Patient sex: M
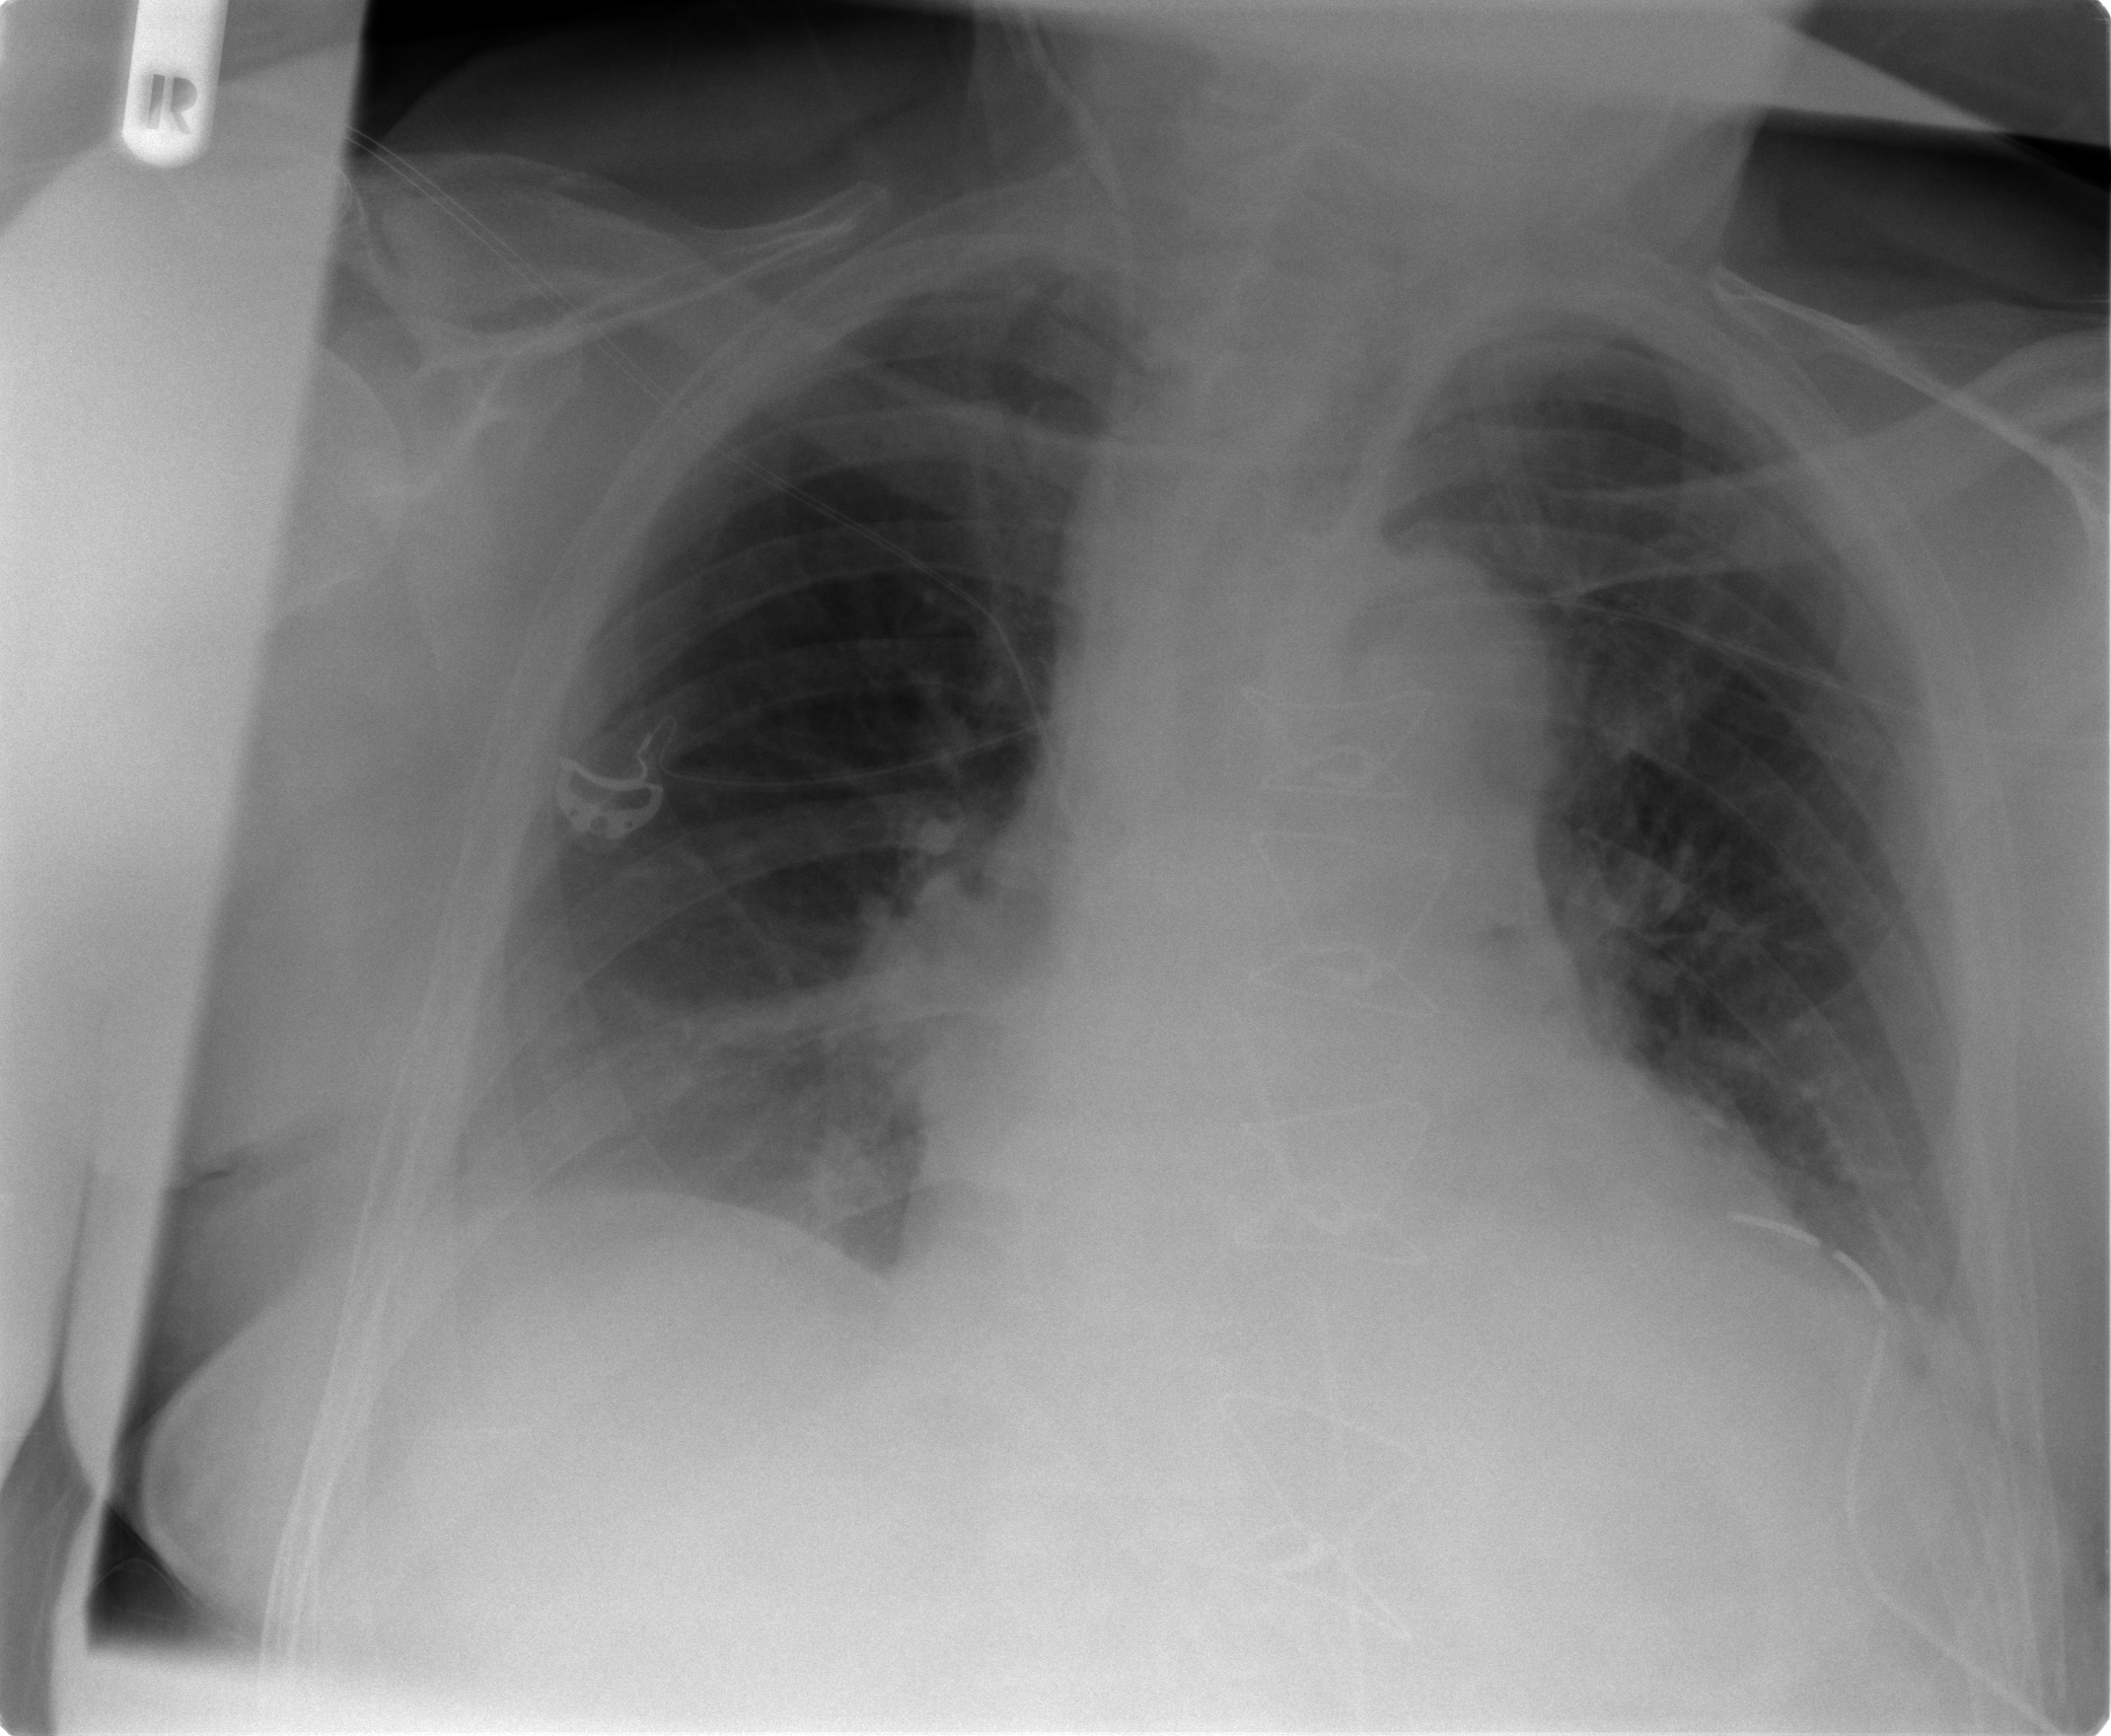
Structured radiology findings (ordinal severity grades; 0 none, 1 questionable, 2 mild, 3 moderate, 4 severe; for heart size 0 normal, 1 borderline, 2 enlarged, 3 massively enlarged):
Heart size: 2
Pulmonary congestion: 2
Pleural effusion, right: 1
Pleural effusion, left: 2
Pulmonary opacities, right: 0
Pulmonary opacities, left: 0
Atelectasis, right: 1
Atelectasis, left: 2